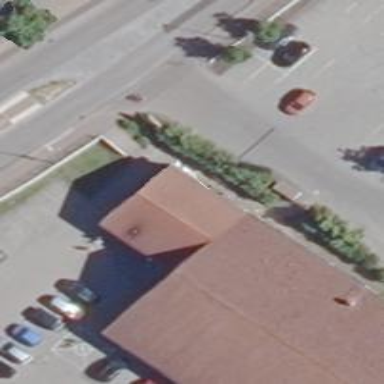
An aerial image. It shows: Bakery.